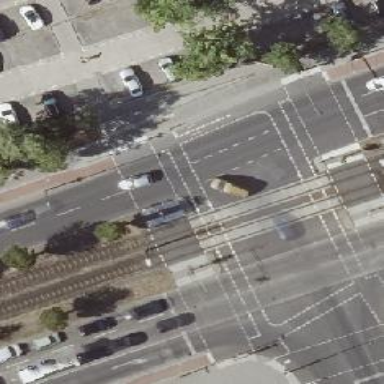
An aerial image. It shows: Tram crossing with traffic signals.